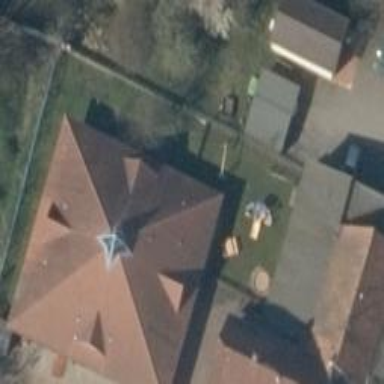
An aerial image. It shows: Kindergarten building.